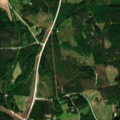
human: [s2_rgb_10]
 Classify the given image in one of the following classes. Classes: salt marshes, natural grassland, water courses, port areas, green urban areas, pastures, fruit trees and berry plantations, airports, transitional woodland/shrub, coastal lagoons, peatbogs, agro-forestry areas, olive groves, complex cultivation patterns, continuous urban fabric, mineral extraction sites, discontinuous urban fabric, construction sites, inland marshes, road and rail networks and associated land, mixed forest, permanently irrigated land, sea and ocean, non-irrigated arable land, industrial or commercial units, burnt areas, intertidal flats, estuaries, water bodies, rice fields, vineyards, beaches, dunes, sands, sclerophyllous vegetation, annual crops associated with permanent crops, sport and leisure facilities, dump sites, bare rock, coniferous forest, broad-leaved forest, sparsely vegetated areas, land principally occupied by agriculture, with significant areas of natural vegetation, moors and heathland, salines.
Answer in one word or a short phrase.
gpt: discontinuous urban fabric, land principally occupied by agriculture, with significant areas of natural vegetation, coniferous forest, mixed forest, transitional woodland/shrub